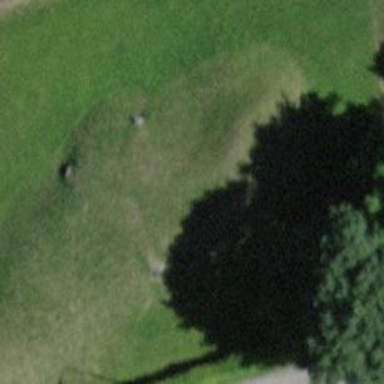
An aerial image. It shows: Playground area for leisure activities on the land.